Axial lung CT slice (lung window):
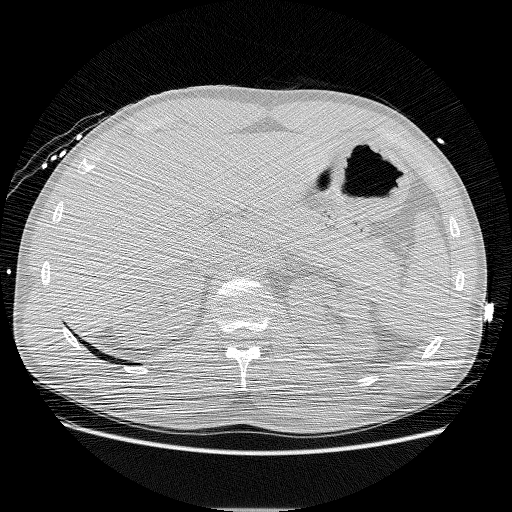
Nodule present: no